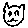
Label: cat